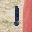
Label: 1